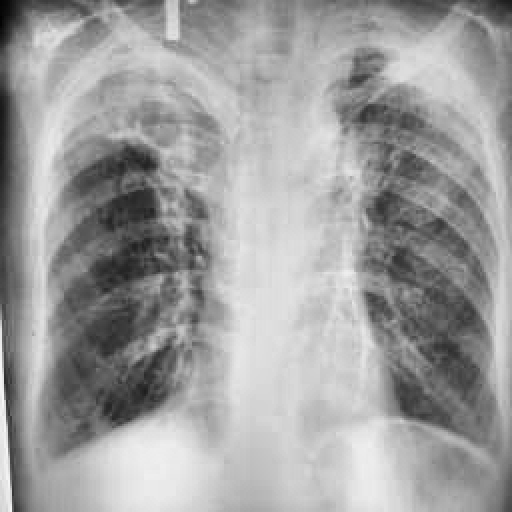
Finding: TUBERCULOSIS